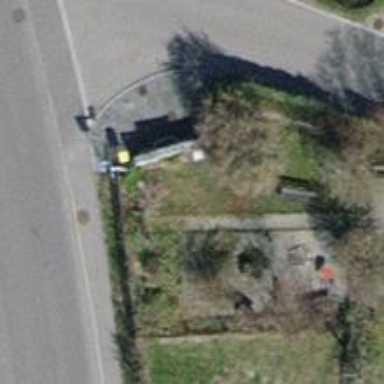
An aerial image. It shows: Bench for seating.